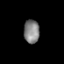
Tissue: prostate
Cell type: T cells
Senescence score: 0.7046
Nuclear area (px): 361
Mean DAPI intensity: 129.56